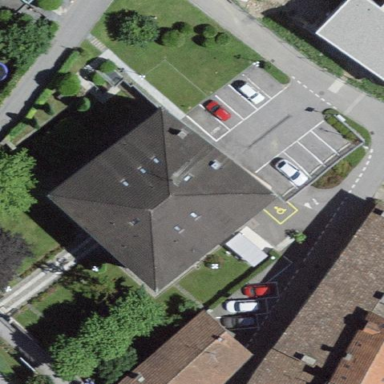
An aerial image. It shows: Town hall building.